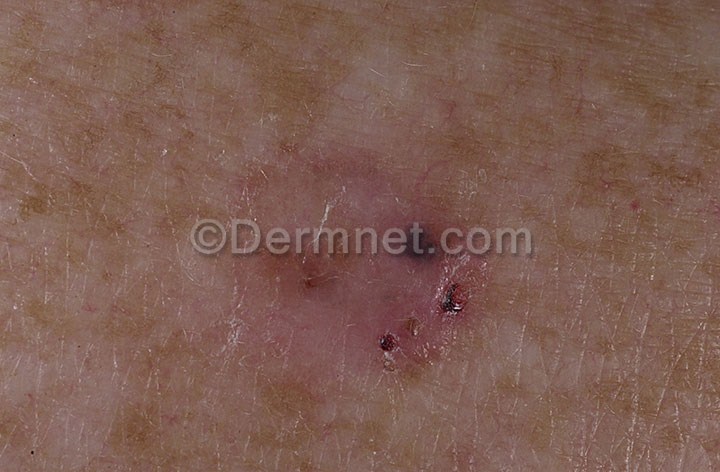
Disease: Actinic Keratosis Basal Cell Carcinoma and other Malignant Lesions